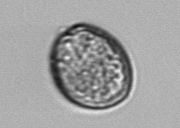
Label: Prorocentrum